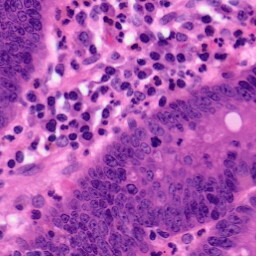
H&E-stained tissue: Pancreatic